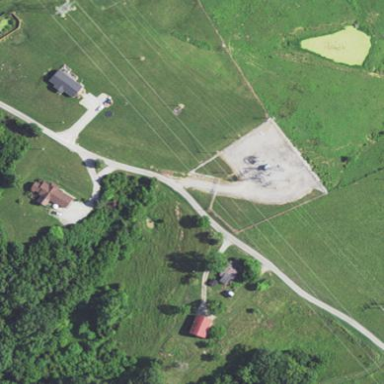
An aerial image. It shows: Power substation enclosed by fence.